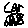
Label: car